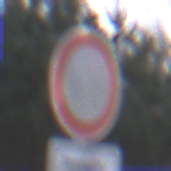
Verkehrszeichen: VerbotFahrzeugeAllerArt
Zusatzzeichen unten: BesondereFahrzeugeUndTransportgueter7
Umgebung: Outdoor, Nature
Tageszeit: MorningAfternoon
Wetter: PartlyCloudy
Licht: Natural
Jahreszeit: NotSpecified
Kontrast: HighContrast